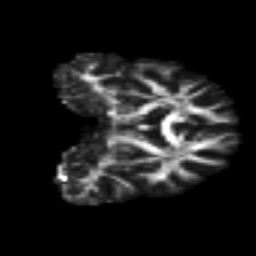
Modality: FA
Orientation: coronal
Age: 26
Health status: ill
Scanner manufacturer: philips
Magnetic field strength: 3 T
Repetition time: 9 s
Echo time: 0.127 s